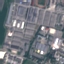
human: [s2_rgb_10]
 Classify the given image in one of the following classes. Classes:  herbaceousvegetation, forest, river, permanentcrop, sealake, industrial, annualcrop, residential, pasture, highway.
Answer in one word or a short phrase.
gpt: Industrial